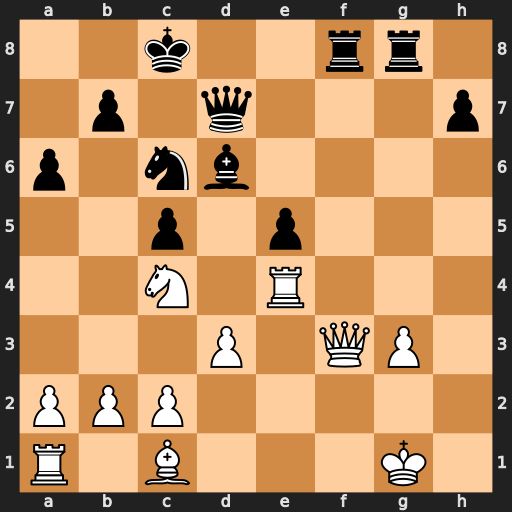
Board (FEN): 2k2rr1/1p1q3p/p1nb4/2p1p3/2N1R3/3P1QP1/PPP5/R1B3K1
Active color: w
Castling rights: -
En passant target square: -
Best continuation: Qxf8+ Rxf8 Nb6+ Kc7 Nxd7